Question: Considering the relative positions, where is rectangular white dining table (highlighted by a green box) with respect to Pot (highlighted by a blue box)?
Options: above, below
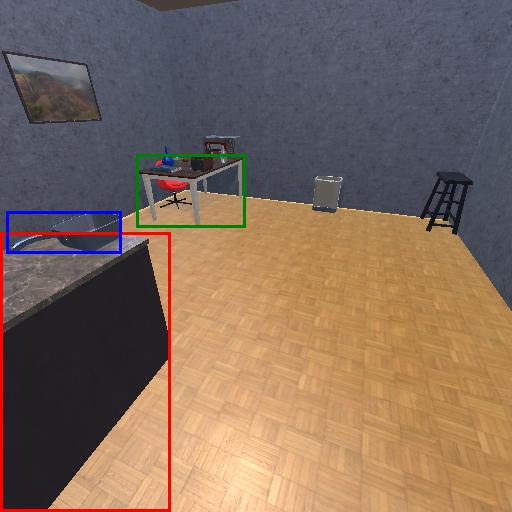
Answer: above